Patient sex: M
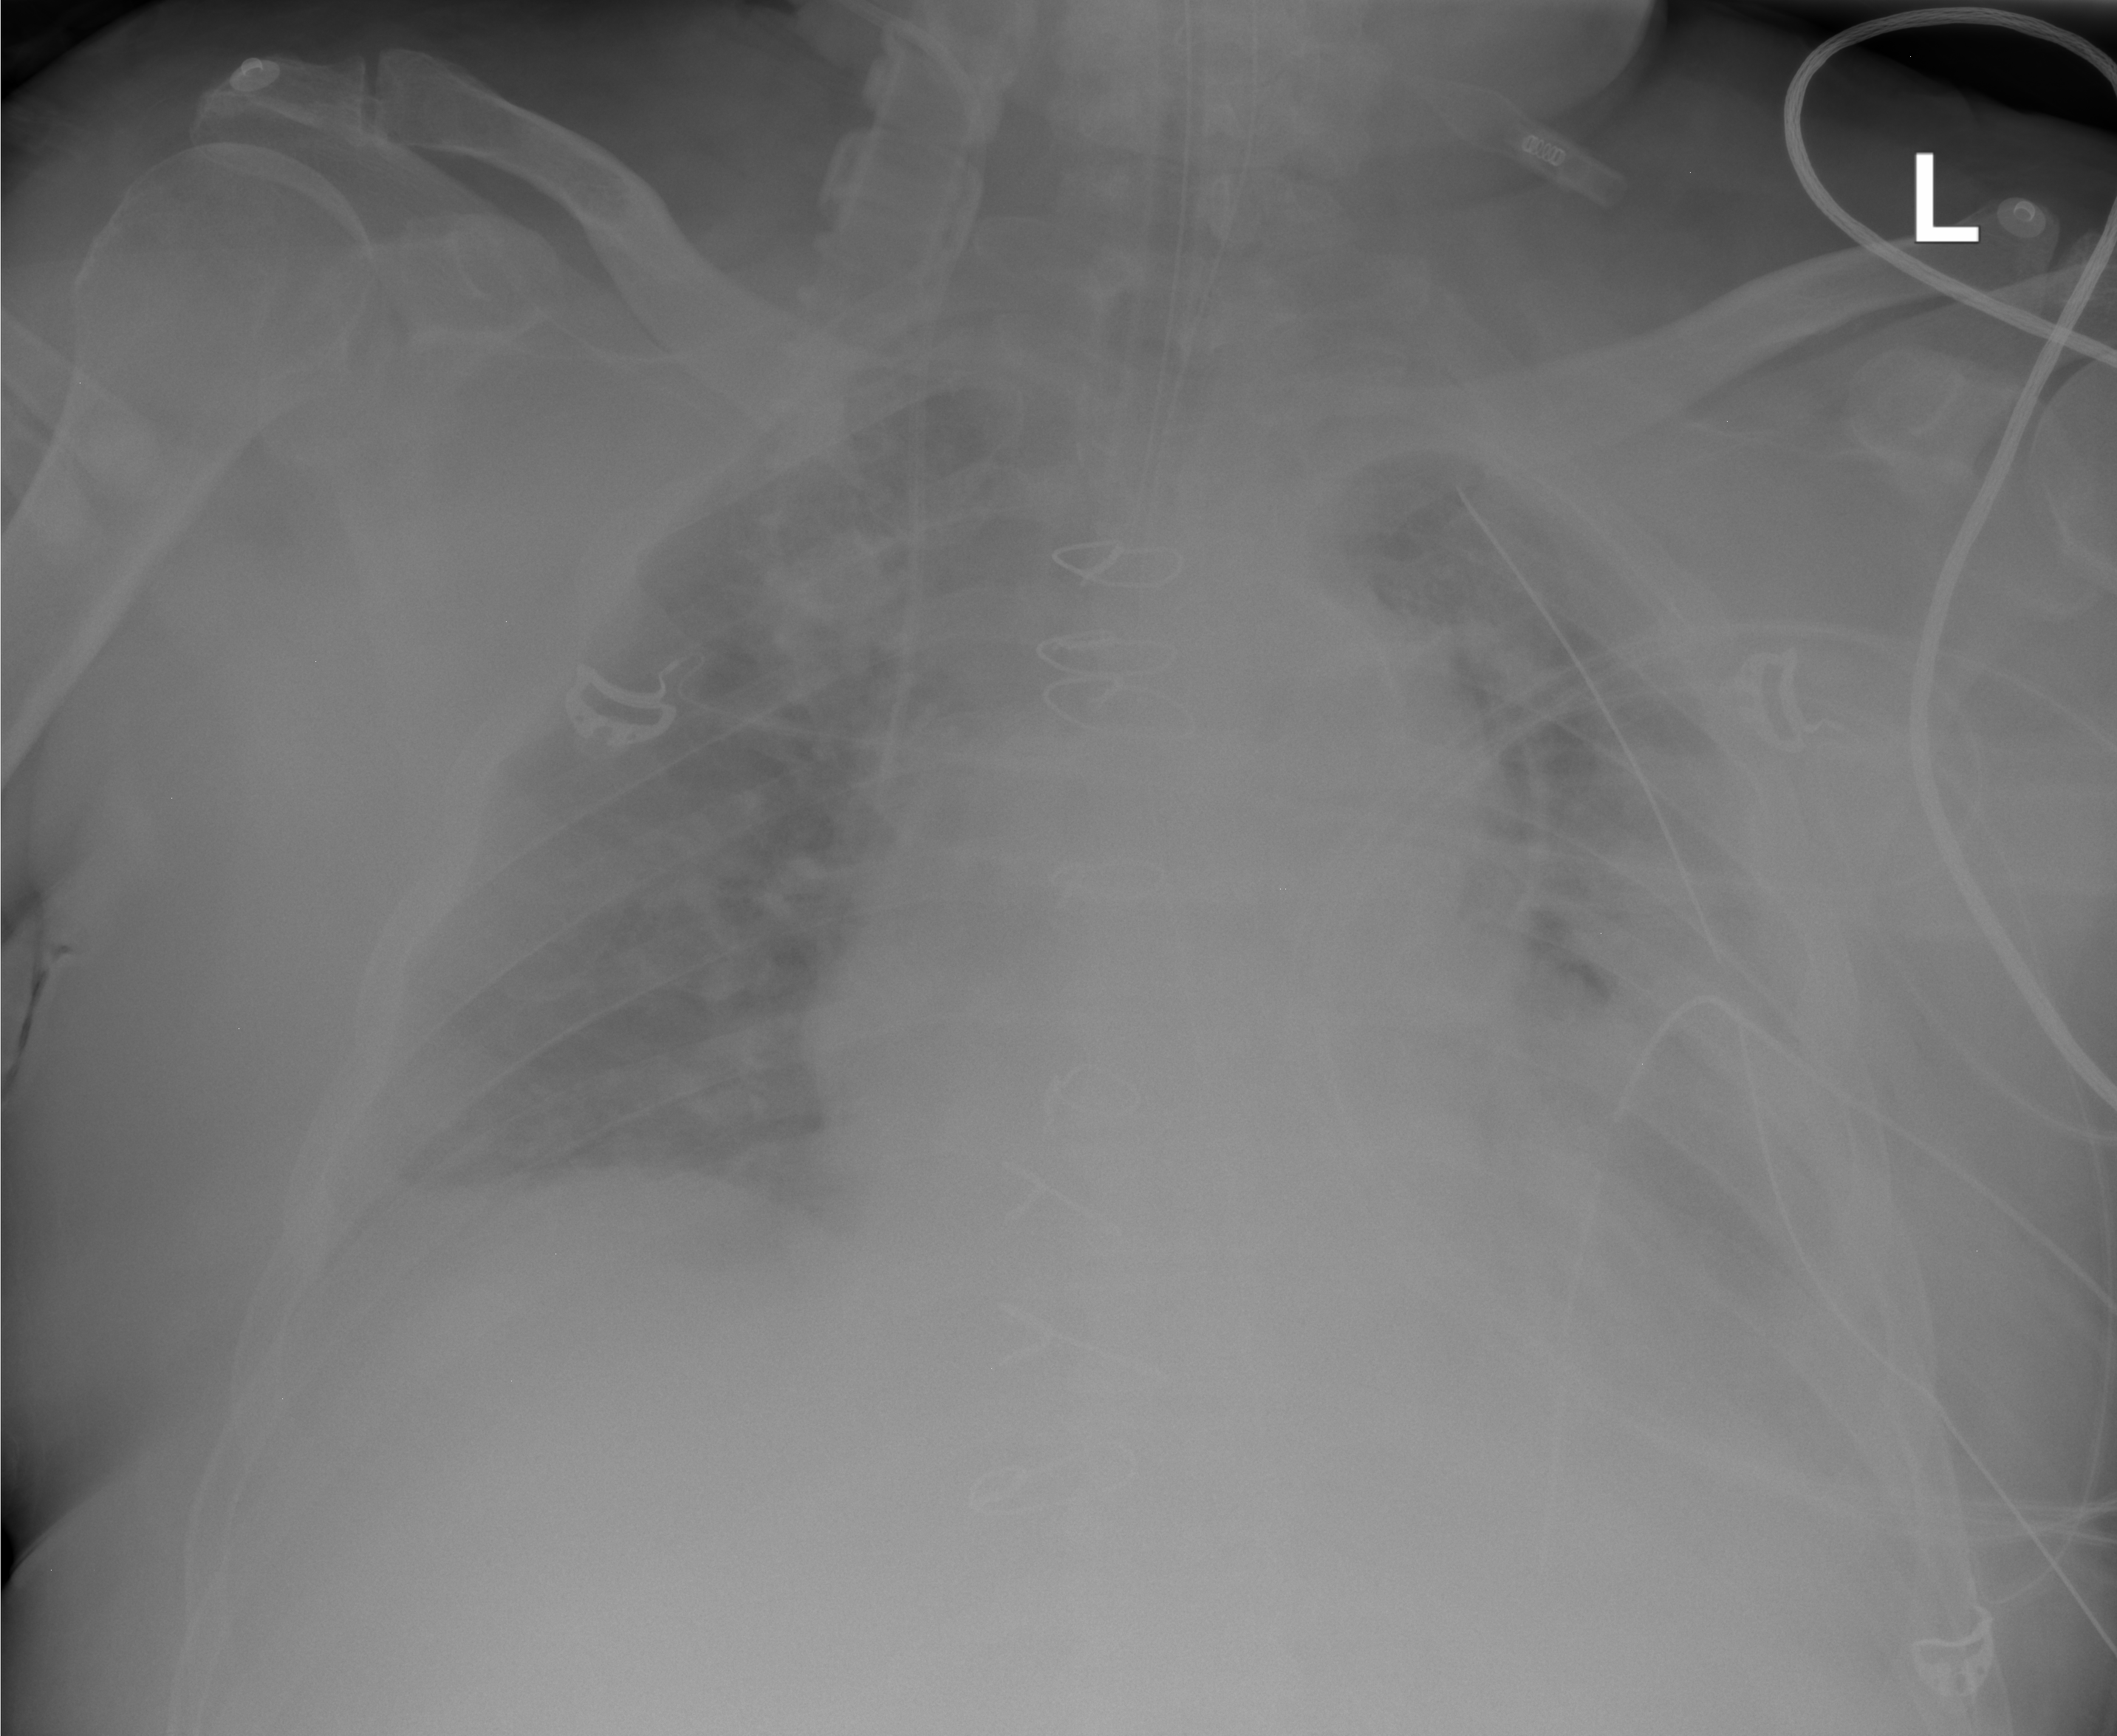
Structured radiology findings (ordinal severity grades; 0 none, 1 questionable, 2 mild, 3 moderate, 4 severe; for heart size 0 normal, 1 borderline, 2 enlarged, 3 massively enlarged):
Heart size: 2
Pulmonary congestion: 0
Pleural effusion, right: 2
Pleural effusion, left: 2
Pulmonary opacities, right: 0
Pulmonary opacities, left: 1
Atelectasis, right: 0
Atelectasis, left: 3